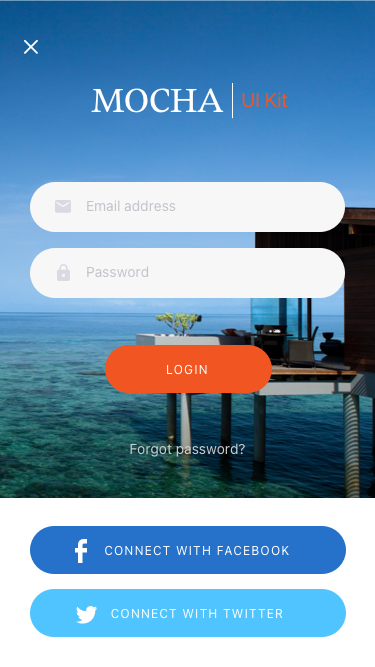
Text in this UI design:
Forgot password?
Password
Email address
login
Connect with Facebook
Connect with Twitter
MOCHA
UI Kit